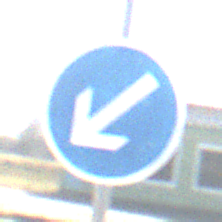
Verkehrszeichen: VorgeschriebeneVorbeifahrtLinks
Umgebung: Outdoor, Suburban
Tageszeit: Midday
Wetter: PartlyCloudy
Licht: Natural
Jahreszeit: NotSpecified
Kontrast: HighContrast